Question: How can I turn elements that specify a flag in a bitmask to a bitmask? I have the following XML Schema:

How can I for example turn this XML
'''
<Flags>
<Flag>1</Flag>
<Flag>3</Flag>
</Flags>
'''
Into this output XML using XSLT?
'''
<Bitmask>10</Bitmask>
'''
(10 = 1010 binary - bit 1 and 3 are set)
In a procedual programming language I would simply do something like this:
'''
var bitmask = 0;
foreach(var falg in flags) {
bitmask = bitmask + pow(2,flag);
}
'''
But this is not possible in xslt because the xsl:variable is static. Is there another approach, or how can this be done?
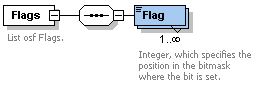
Answer: This sytlesheet fragement solves the problem for the .NET XslCompiledTransform class:
'''
<msxsl:script implements-prefix="script" language="C#">
<![CDATA[
public int ToBitmask(XPathNodeIterator node)
{
int bitmask = 0;
while (node.MoveNext())
{
bitmask += Convert.ToInt32(Math.Pow(2, int.Parse(node.Current.Value)));
}
return bitmask;
}
]]>
</msxsl:script>
<xsl:template match="Flags">
<Btimask><xsl:value-of select="script:ToBitmask(Flag)"/></Btimask>
</xsl:template>
'''
However, I would prefere a pure XSLT solution, so that I can debug the stylesheet within XmlSpy.